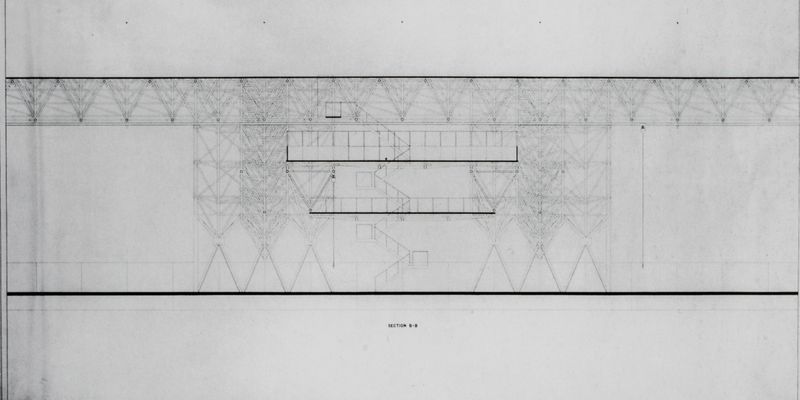
Titel: Hallenkonstruktion für die Amerikanische Luftwaffe, Schnitt durch das Stützensystem
Künstler: Konrad Wachsmann
Schlagwörter: skizze, zeichnung, architektur, treppe, entwurf, treppenhaus, plan, dreiecke